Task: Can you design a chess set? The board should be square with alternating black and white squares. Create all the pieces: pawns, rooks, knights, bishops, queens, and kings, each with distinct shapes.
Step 4862:
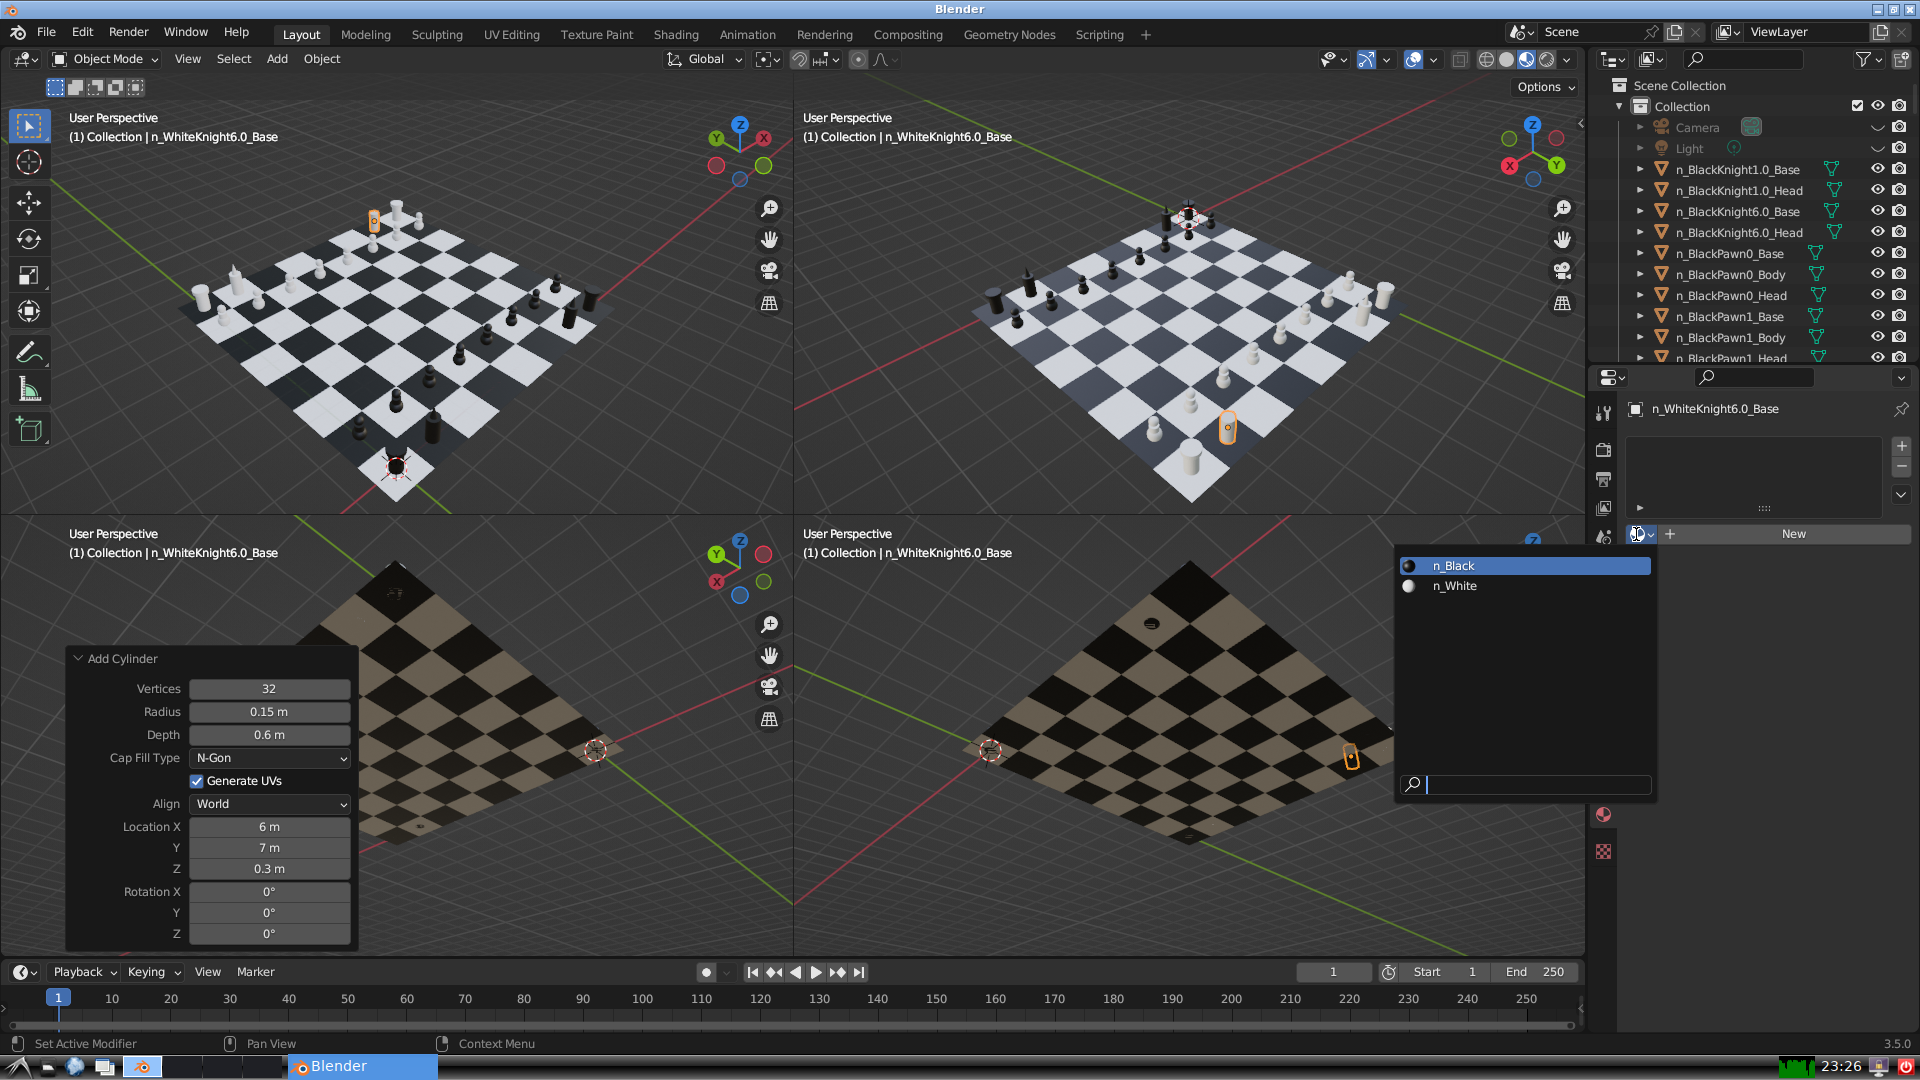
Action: input_text: n_White